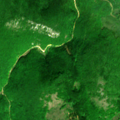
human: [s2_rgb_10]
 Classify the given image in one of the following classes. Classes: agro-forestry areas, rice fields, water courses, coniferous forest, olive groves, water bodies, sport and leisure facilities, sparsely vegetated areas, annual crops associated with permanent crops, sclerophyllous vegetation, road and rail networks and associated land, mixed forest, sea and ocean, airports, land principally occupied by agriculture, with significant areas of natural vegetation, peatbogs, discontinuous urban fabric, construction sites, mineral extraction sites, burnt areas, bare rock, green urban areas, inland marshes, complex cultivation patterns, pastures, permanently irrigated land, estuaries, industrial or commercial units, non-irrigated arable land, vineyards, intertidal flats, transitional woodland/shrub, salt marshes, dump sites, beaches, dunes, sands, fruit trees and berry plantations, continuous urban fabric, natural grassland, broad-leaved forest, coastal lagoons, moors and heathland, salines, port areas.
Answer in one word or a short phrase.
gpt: broad-leaved forest, natural grassland, transitional woodland/shrub